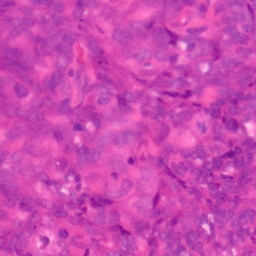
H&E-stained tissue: Colon